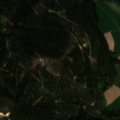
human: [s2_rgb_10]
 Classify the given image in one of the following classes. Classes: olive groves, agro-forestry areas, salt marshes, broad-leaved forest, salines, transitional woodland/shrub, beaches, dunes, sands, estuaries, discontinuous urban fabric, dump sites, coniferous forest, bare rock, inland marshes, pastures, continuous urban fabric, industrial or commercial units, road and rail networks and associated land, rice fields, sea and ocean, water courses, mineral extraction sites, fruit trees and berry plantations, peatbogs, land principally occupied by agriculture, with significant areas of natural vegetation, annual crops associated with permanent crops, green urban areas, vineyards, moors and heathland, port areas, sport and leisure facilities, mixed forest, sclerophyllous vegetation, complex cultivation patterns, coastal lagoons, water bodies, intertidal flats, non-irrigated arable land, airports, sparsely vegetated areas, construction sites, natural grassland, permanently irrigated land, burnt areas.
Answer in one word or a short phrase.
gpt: complex cultivation patterns, coniferous forest